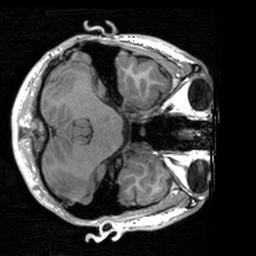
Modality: T1w
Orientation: axial
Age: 23
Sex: male
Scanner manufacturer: siemens
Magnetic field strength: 3 T
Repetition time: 1.9 s
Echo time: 0.00226 s